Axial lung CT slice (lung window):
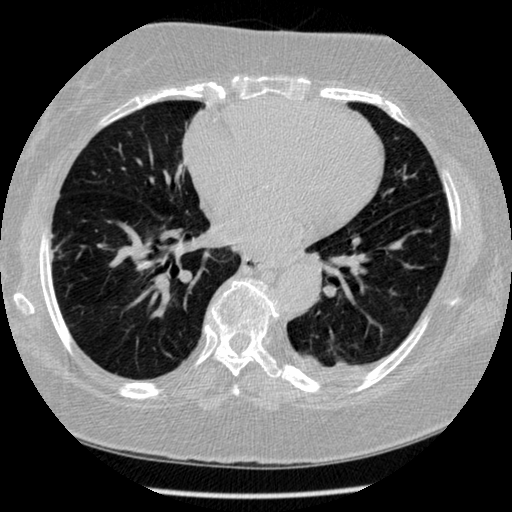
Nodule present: no